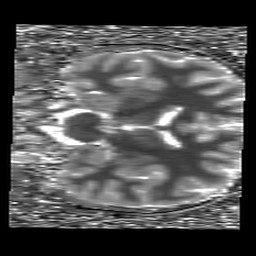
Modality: T1map
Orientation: coronal
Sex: male
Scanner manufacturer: siemens
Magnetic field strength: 3 T
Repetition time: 5 s
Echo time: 0.00368 s